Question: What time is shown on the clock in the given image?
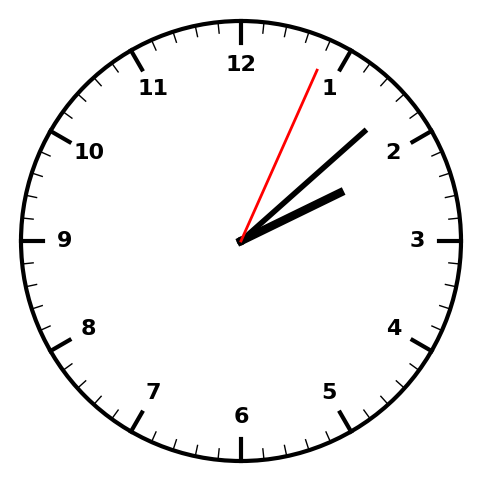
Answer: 02:08:04